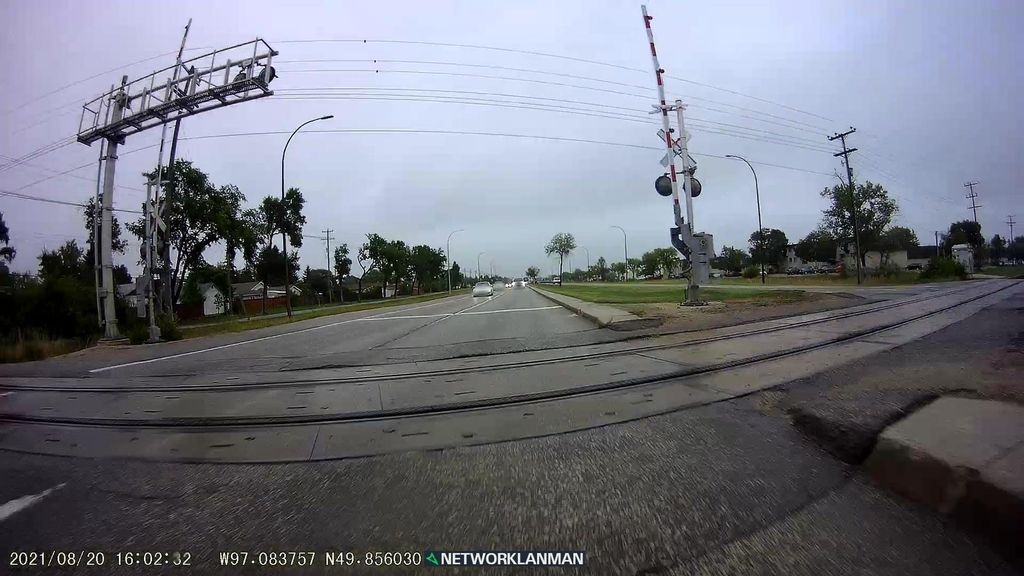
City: winnipeg